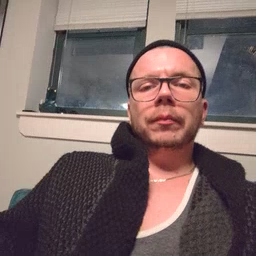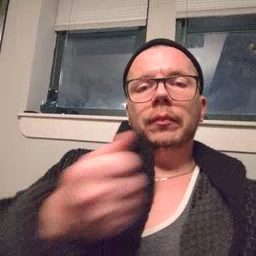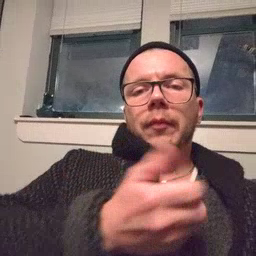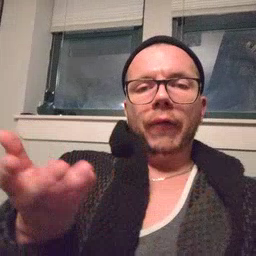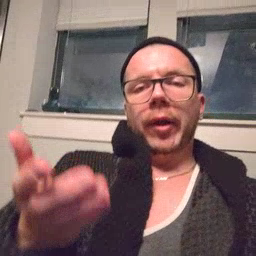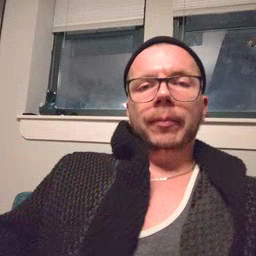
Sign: every